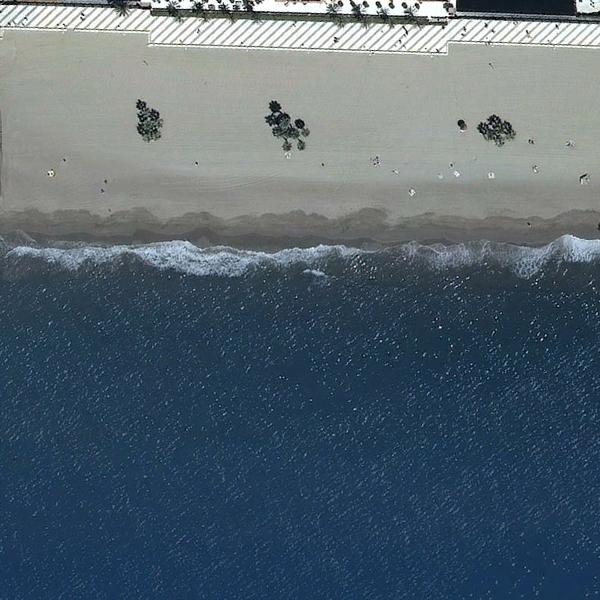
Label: Beach